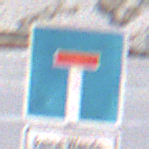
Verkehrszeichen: Sackgasse
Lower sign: HinweisGeaenderteVorfahrtVerkehrsfuehrungVerkehrsregelung3
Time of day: MorningAfternoon
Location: Outdoor (Nature)
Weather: PartlyCloudy
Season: Winter
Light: Natural